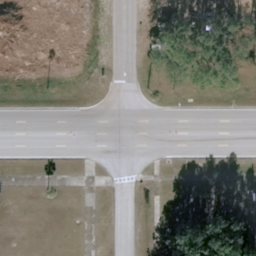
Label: intersection